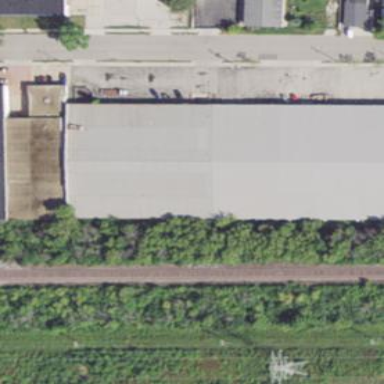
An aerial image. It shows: Industrial building used as warehouse.